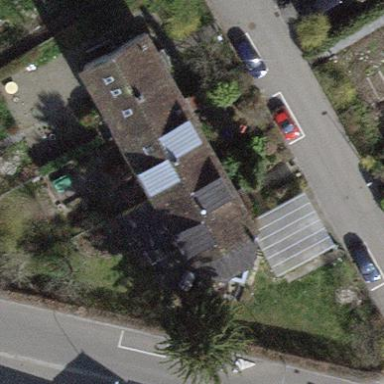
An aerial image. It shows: Building with gabled roof.